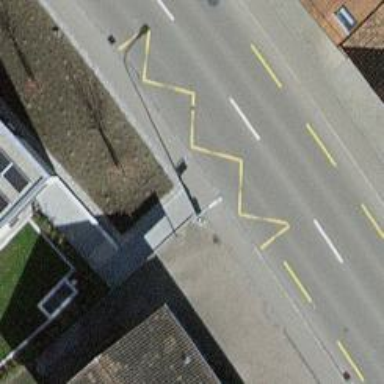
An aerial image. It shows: Bus stop with platform for public transport.